Question: I have a listview which look like this:

but it is after giving hardcoded hight and width in xml.
This is my XML for listview adaptor:
'''
<LinearLayout
android:layout_width="0dp"
android:layout_height="fill_parent"
android:layout_weight="3"
android:orientation="horizontal">
<ImageView
android:id="@+id/image"
android:layout_width="match_parent"
android:layout_height="match_parent"
android:layout_marginLeft="14dp"
android:layout_marginTop="4dp"
android:layout_marginRight="3dp"
android:layout_marginBottom="4dp"
android:adjustViewBounds="true"
android:contentDescription="@string/descr_image"
android:scaleType="centerCrop" />
</LinearLayout>
<LinearLayout
android:layout_width="0dp"
android:layout_height="match_parent"
android:layout_weight="7"
android:weightSum="7"
android:orientation="horizontal"
>
<TextView
android:id="@+id/text"
android:layout_width="0dp"
android:layout_height="match_parent"
android:layout_weight="5"
android:layout_gravity="left|center"
android:gravity="center|left"
android:layout_marginLeft="20dip"
android:textSize="18sp"
/>
<ImageView
android:id="@+id/arrow"
android:layout_width="0dp"
android:layout_height="wrap_content"
android:layout_weight="2"
android:layout_gravity="right|center"
android:src="@drawable/bluearrowmap"
android:layout_marginRight="10dp"
/>
</LinearLayout>
'''
I am giving First image 2% width but the problem is that now how can i give height to that imageview same like it will take width from difference devices.Because i want this image to be a square just like it is in picture.
i have tried this piece of code in my adaptor class
'''
ViewTreeObserver vto = holder.image.getViewTreeObserver();
vto.addOnPreDrawListener(new ViewTreeObserver.OnPreDrawListener() {
public boolean onPreDraw() {
holder.image.getViewTreeObserver().removeOnPreDrawListener(this);
int finalHeight = holder.image.getMeasuredHeight();
int finalWidth = holder.image.getMeasuredWidth();
holder.image.getLayoutParams().height=finalWidth;
return true;
}
});
'''
i am writting this code in my getview of adaptor class.it works fine sometime but sometime it needs a scroll down to set the height of imagview according to width.
Can someone plz help? i have tried every solution on internet but all in vain.
thanks.
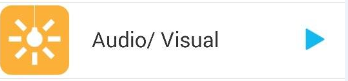
Answer: Try to properly use weight in LinearLayout then no need to change any height or width value at runtime :
'''
<LinearLayout xmlns:android="http://schemas.android.com/apk/res/android"
android:layout_width="match_parent"
android:layout_height="wrap_content"
android:gravity="center">
<ImageView
android:id="@+id/image"
android:layout_width="wrap_content"
android:layout_height="wrap_content"
android:adjustViewBounds="true"
android:src="@drawable/ic_launcher"
android:contentDescription="@string/descr_image"/>
<LinearLayout
android:layout_width="0dp"
android:layout_height="wrap_content"
android:layout_weight="1">
<TextView
android:id="@+id/text"
android:layout_width="wrap_content"
android:layout_height="wrap_content"
android:textSize="18sp"/>
</LinearLayout>
<ImageView
android:id="@+id/arrow"
android:layout_width="wrap_content"
android:layout_height="wrap_content"
android:adjustViewBounds="true"
android:src="@drawable/ic_launcher"/>
</LinearLayout>
'''